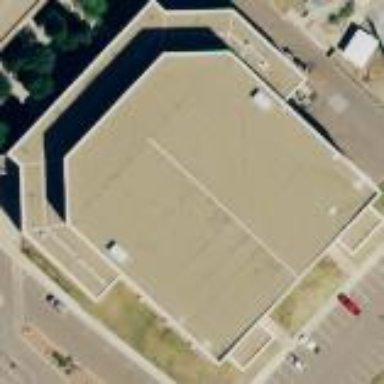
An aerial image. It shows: Sports center building featuring basketball court.